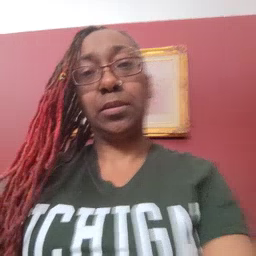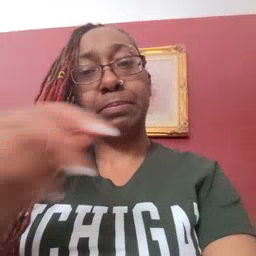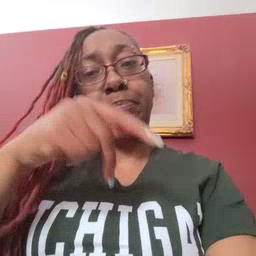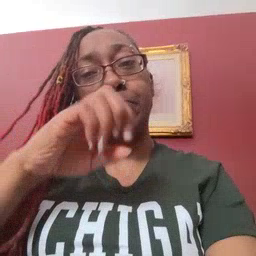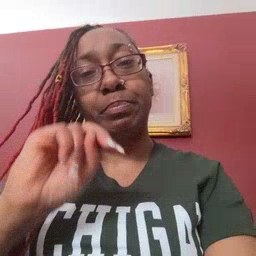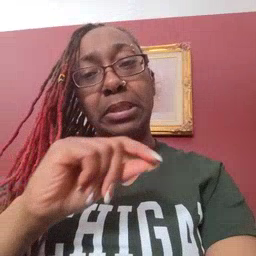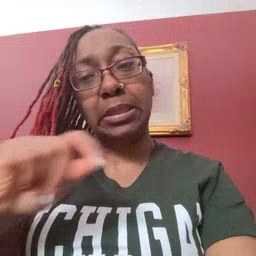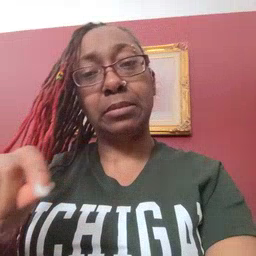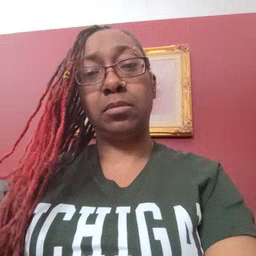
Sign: pen